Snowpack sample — Buffalo Mountain, Silverthorne, Colorado, USA (1/25/25, 10:11 AM MST)
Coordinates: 39.6222, -106.1139
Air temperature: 22 °F
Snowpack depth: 110 cm
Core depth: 10 cm
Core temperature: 46.4 °F
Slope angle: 12°, slope face: 102°
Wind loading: high
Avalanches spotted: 0
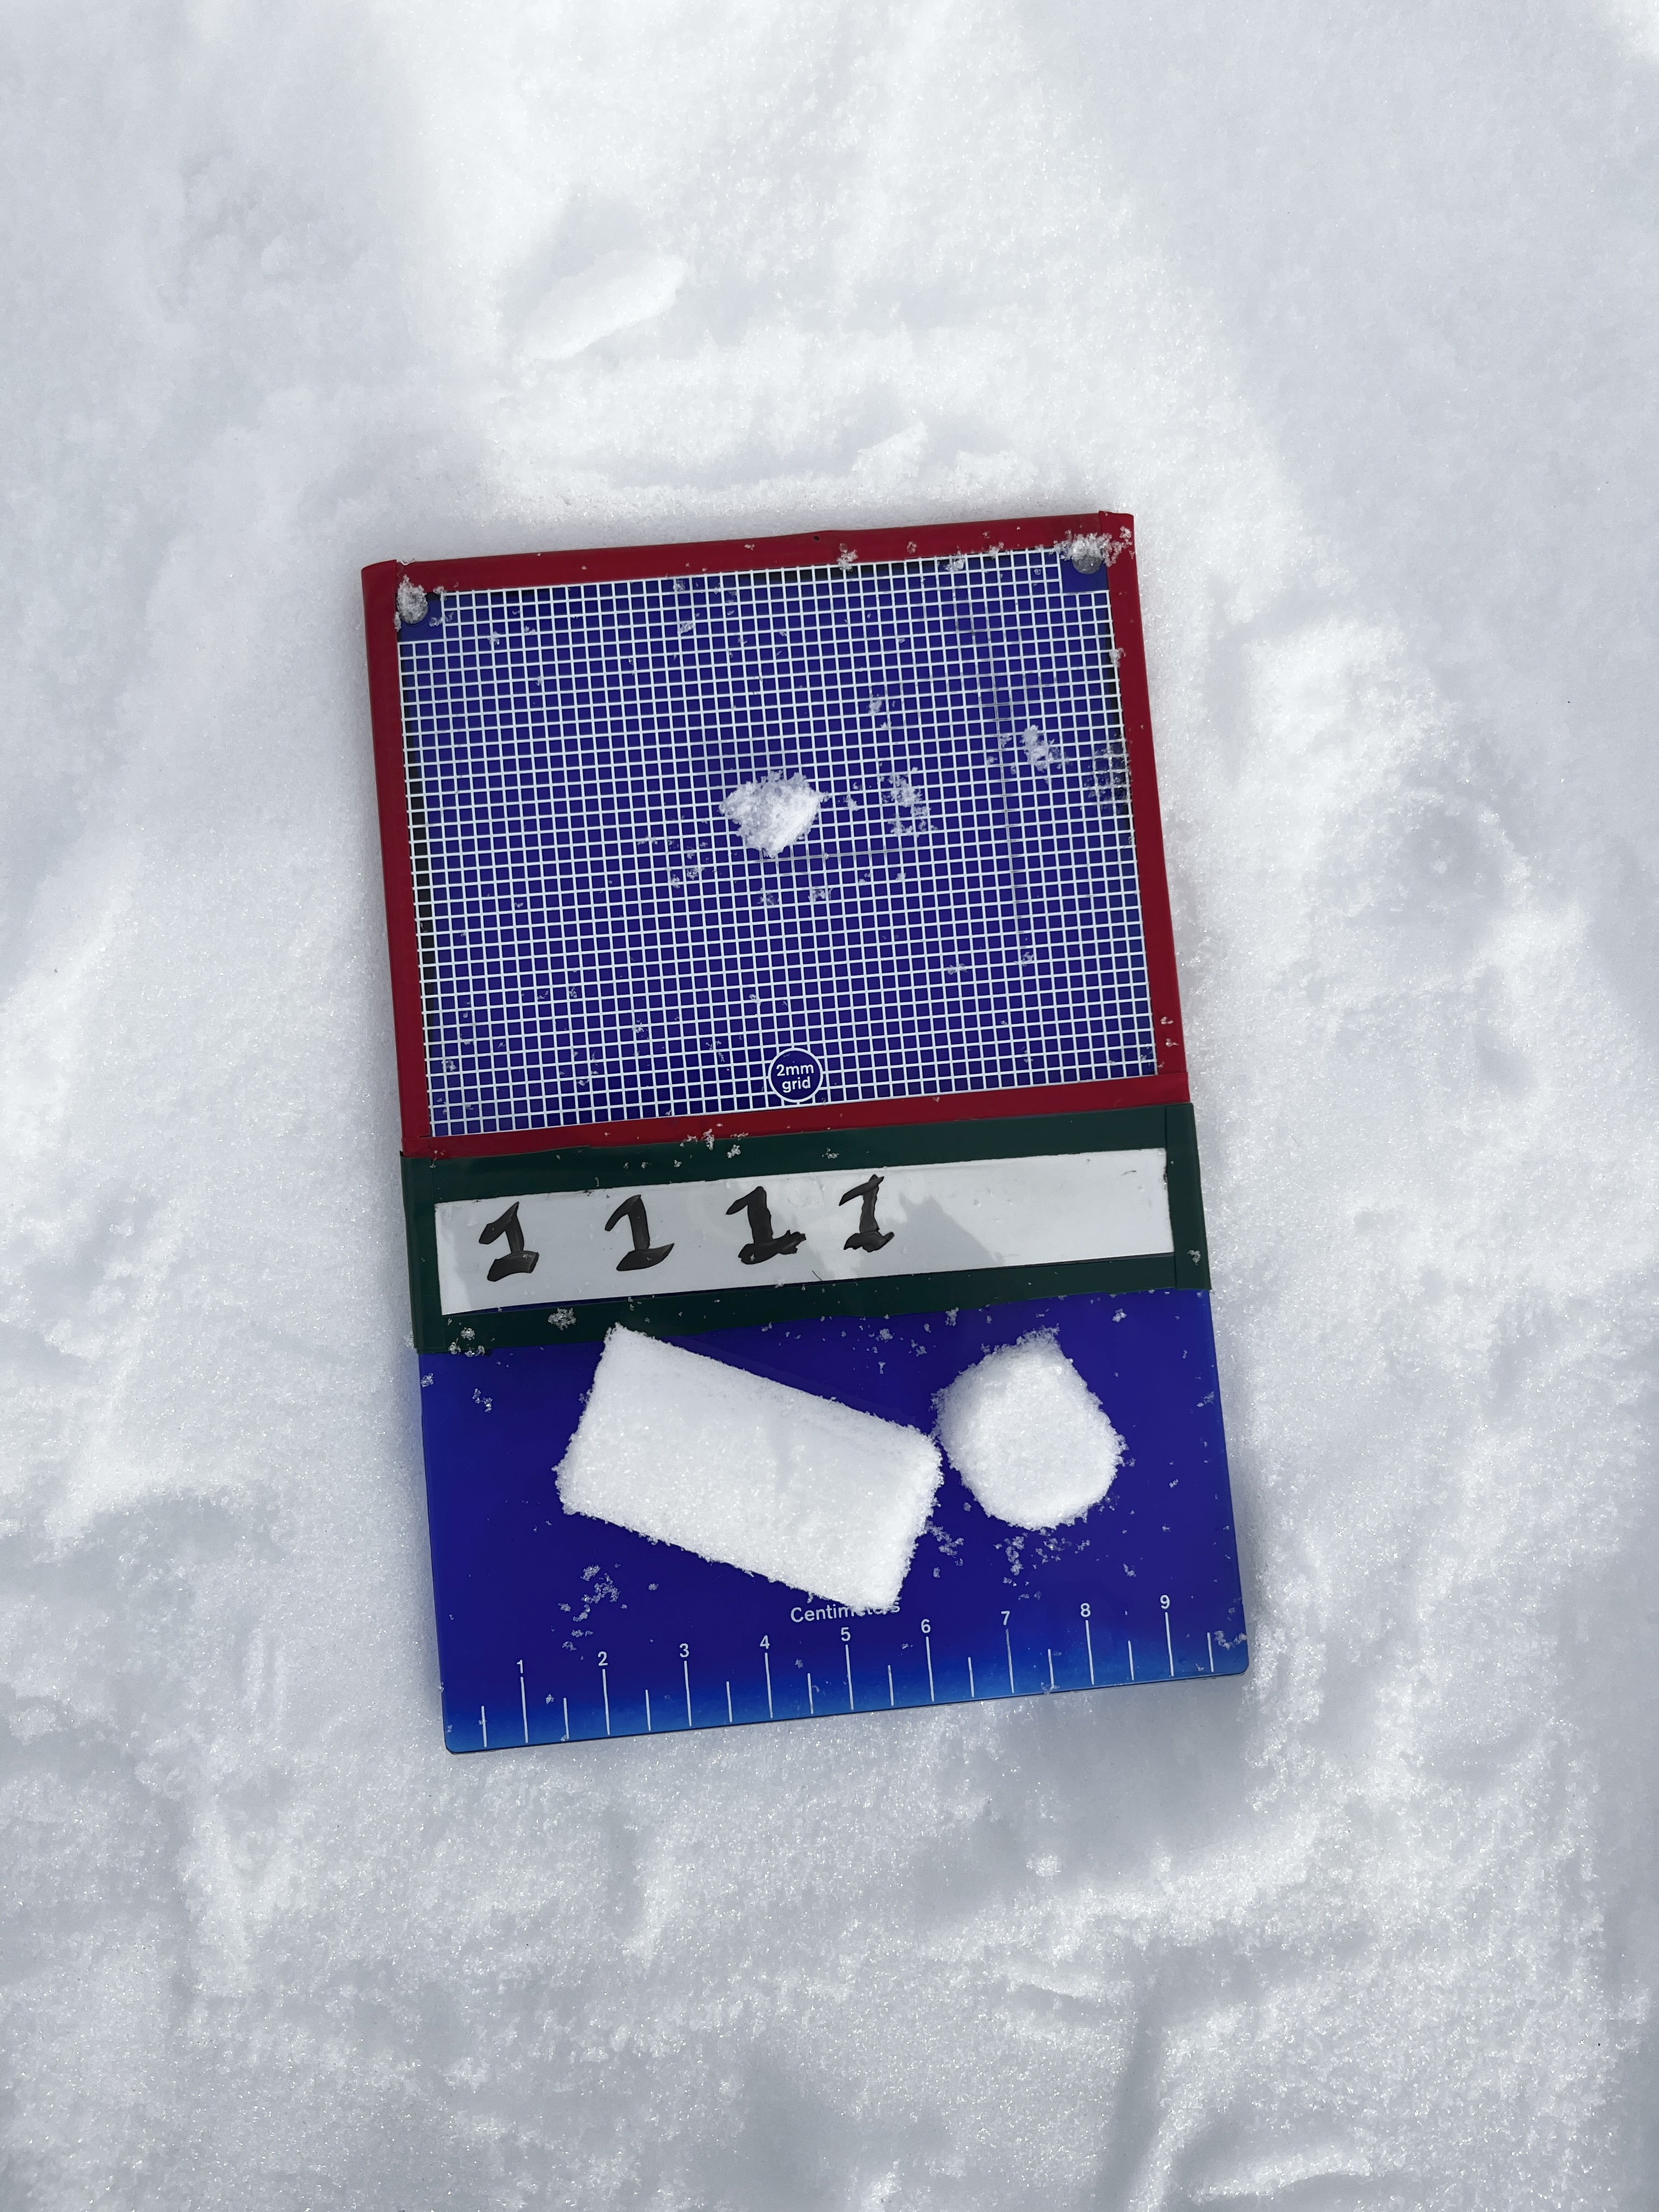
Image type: crystal_card
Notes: No avalanches nearby, collected on the outskirts of a fire break 15 meters from the treeline, on way to Buffalo and Red Mountain